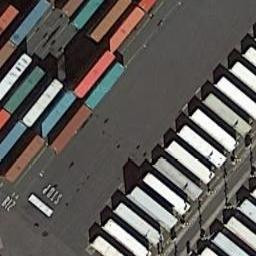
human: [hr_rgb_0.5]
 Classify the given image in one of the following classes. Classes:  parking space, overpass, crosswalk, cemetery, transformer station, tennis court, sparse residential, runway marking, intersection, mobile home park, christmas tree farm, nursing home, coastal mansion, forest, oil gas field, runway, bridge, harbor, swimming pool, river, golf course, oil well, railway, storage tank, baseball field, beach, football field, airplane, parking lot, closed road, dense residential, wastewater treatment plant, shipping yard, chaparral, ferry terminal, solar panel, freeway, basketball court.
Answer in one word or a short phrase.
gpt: shipping yard